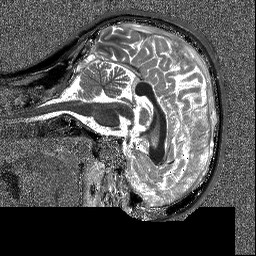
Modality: T1map
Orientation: sagittal
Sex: male